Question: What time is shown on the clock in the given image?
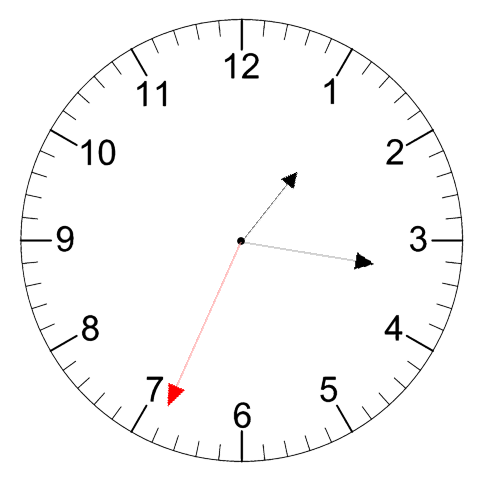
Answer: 01:16:34